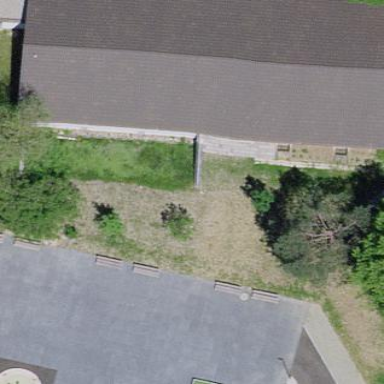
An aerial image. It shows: School building.